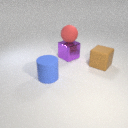
large brown rubber cube in front of large purple metal cube